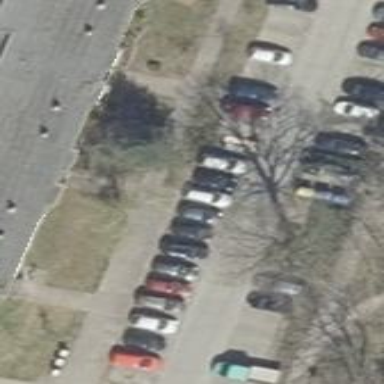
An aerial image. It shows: Parking lane designated for parking.